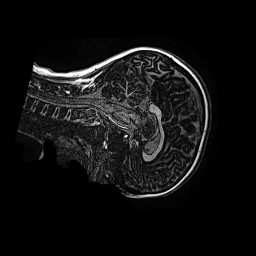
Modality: MP2RAGE
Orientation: sagittal
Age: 11
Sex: female
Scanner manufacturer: siemens
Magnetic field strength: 3 T
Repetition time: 4 s
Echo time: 0.00299 s